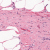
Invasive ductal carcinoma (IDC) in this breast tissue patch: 0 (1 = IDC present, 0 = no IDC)